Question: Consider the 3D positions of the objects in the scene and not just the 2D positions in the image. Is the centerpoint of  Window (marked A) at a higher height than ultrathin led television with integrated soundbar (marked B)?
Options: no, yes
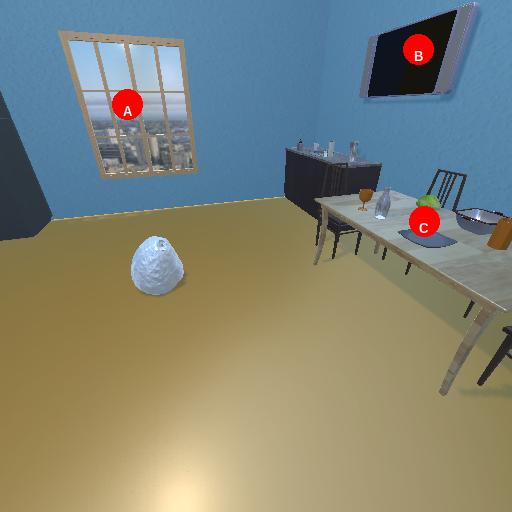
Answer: no